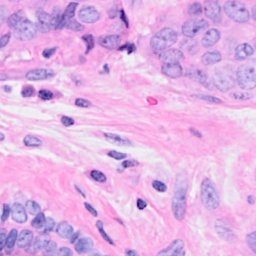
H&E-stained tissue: Breast